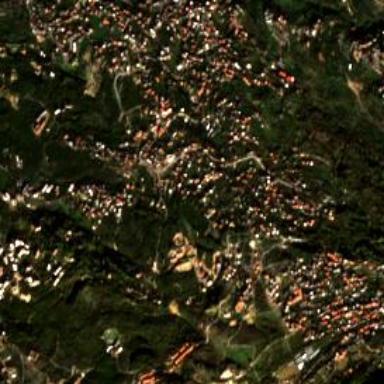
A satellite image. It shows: Village area.